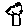
Label: tree